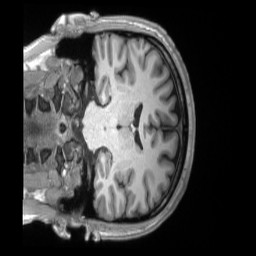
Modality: T1w
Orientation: coronal
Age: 31
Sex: male
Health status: ill
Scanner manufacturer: siemens
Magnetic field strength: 3 T
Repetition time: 2.2 s
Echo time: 0.00157 s